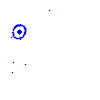
Particle: pion